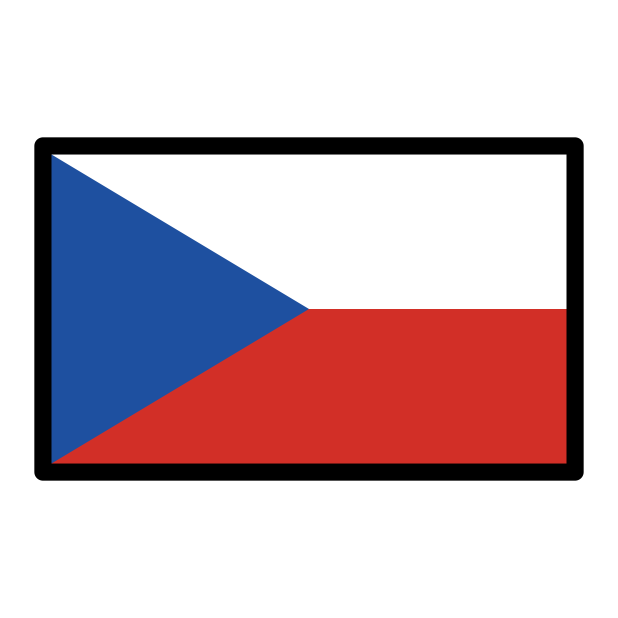
flag: Czechia